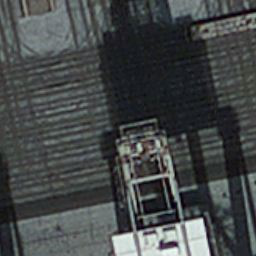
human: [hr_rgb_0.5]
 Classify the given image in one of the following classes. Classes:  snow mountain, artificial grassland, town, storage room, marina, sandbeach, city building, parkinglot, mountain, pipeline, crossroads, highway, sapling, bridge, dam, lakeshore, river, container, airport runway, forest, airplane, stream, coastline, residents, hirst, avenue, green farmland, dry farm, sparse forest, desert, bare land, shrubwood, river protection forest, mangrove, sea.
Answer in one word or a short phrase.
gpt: container